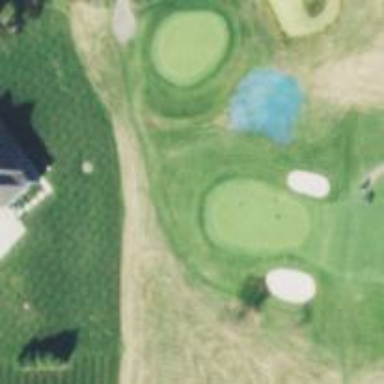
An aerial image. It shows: View of golf hole.